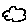
Label: cloud